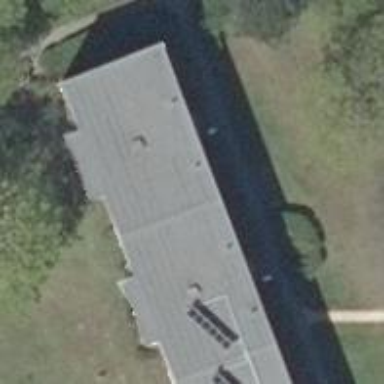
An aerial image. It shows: Apartment building with flat roof.